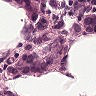
Metastatic tissue present: yes